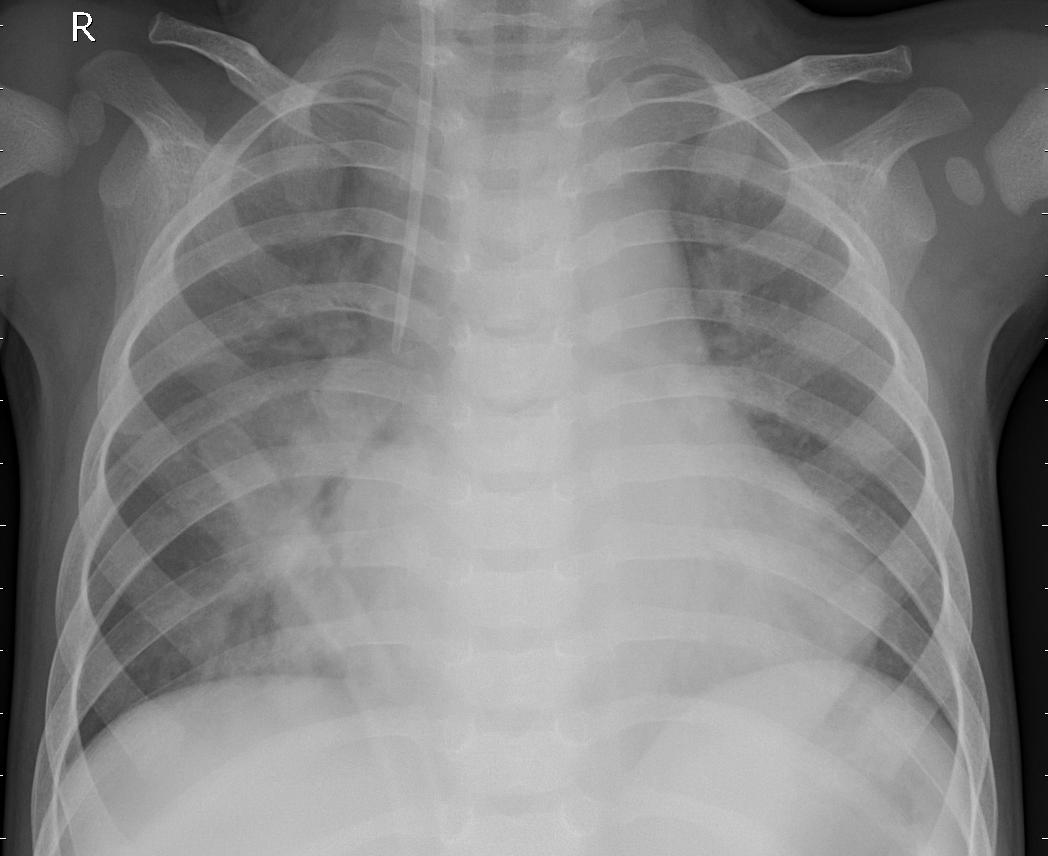
Diagnosis: PNEUMONIA